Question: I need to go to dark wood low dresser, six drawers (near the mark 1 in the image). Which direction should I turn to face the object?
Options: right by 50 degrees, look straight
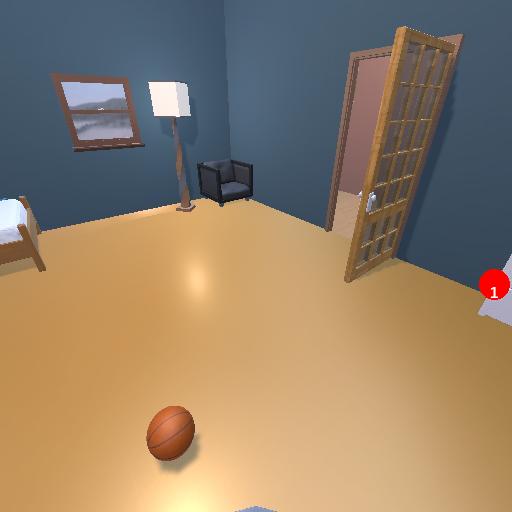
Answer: right by 50 degrees